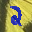
Label: 2